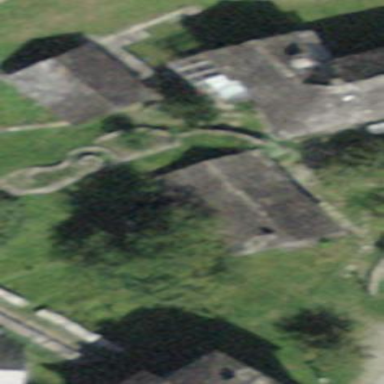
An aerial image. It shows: Detached building.